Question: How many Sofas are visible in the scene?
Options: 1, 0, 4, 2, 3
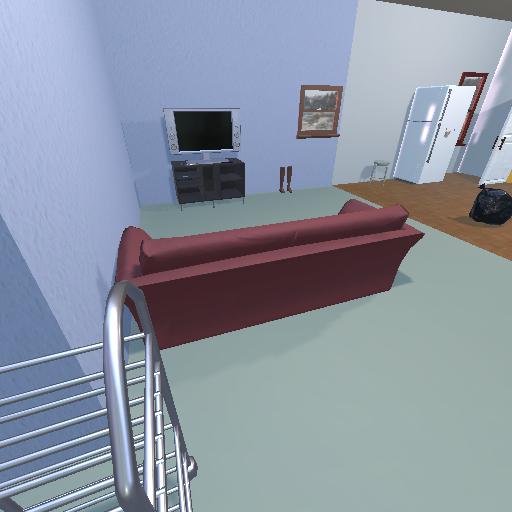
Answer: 1